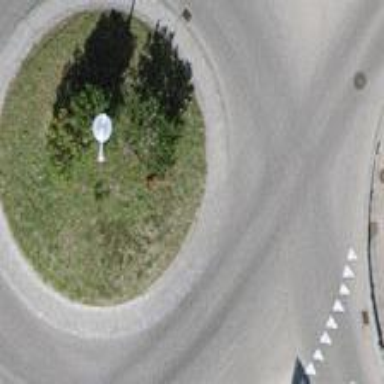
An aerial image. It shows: Secondary road made of asphalt leading to roundabout.